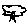
Label: tree